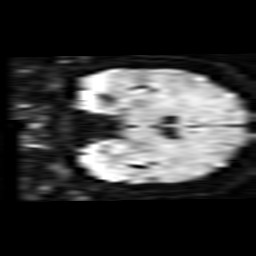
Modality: TRACE
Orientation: coronal
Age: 78
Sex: female
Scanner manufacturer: philips
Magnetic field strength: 1.5 T
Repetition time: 4.801 s
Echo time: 0.07764 s